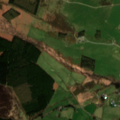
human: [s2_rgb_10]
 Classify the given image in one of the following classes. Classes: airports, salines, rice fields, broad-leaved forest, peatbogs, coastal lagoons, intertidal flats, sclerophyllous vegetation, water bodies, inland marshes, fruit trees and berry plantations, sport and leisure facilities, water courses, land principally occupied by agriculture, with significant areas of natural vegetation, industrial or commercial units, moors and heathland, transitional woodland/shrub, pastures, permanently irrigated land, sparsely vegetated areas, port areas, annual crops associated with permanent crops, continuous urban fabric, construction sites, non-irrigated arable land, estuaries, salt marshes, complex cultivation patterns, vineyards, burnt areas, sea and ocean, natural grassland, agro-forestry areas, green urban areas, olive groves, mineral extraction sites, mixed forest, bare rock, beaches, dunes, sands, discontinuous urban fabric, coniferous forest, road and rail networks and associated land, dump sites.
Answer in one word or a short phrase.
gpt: pastures, coniferous forest, mixed forest, moors and heathland, transitional woodland/shrub